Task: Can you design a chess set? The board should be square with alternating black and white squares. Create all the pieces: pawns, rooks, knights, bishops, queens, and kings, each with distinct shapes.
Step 4770:
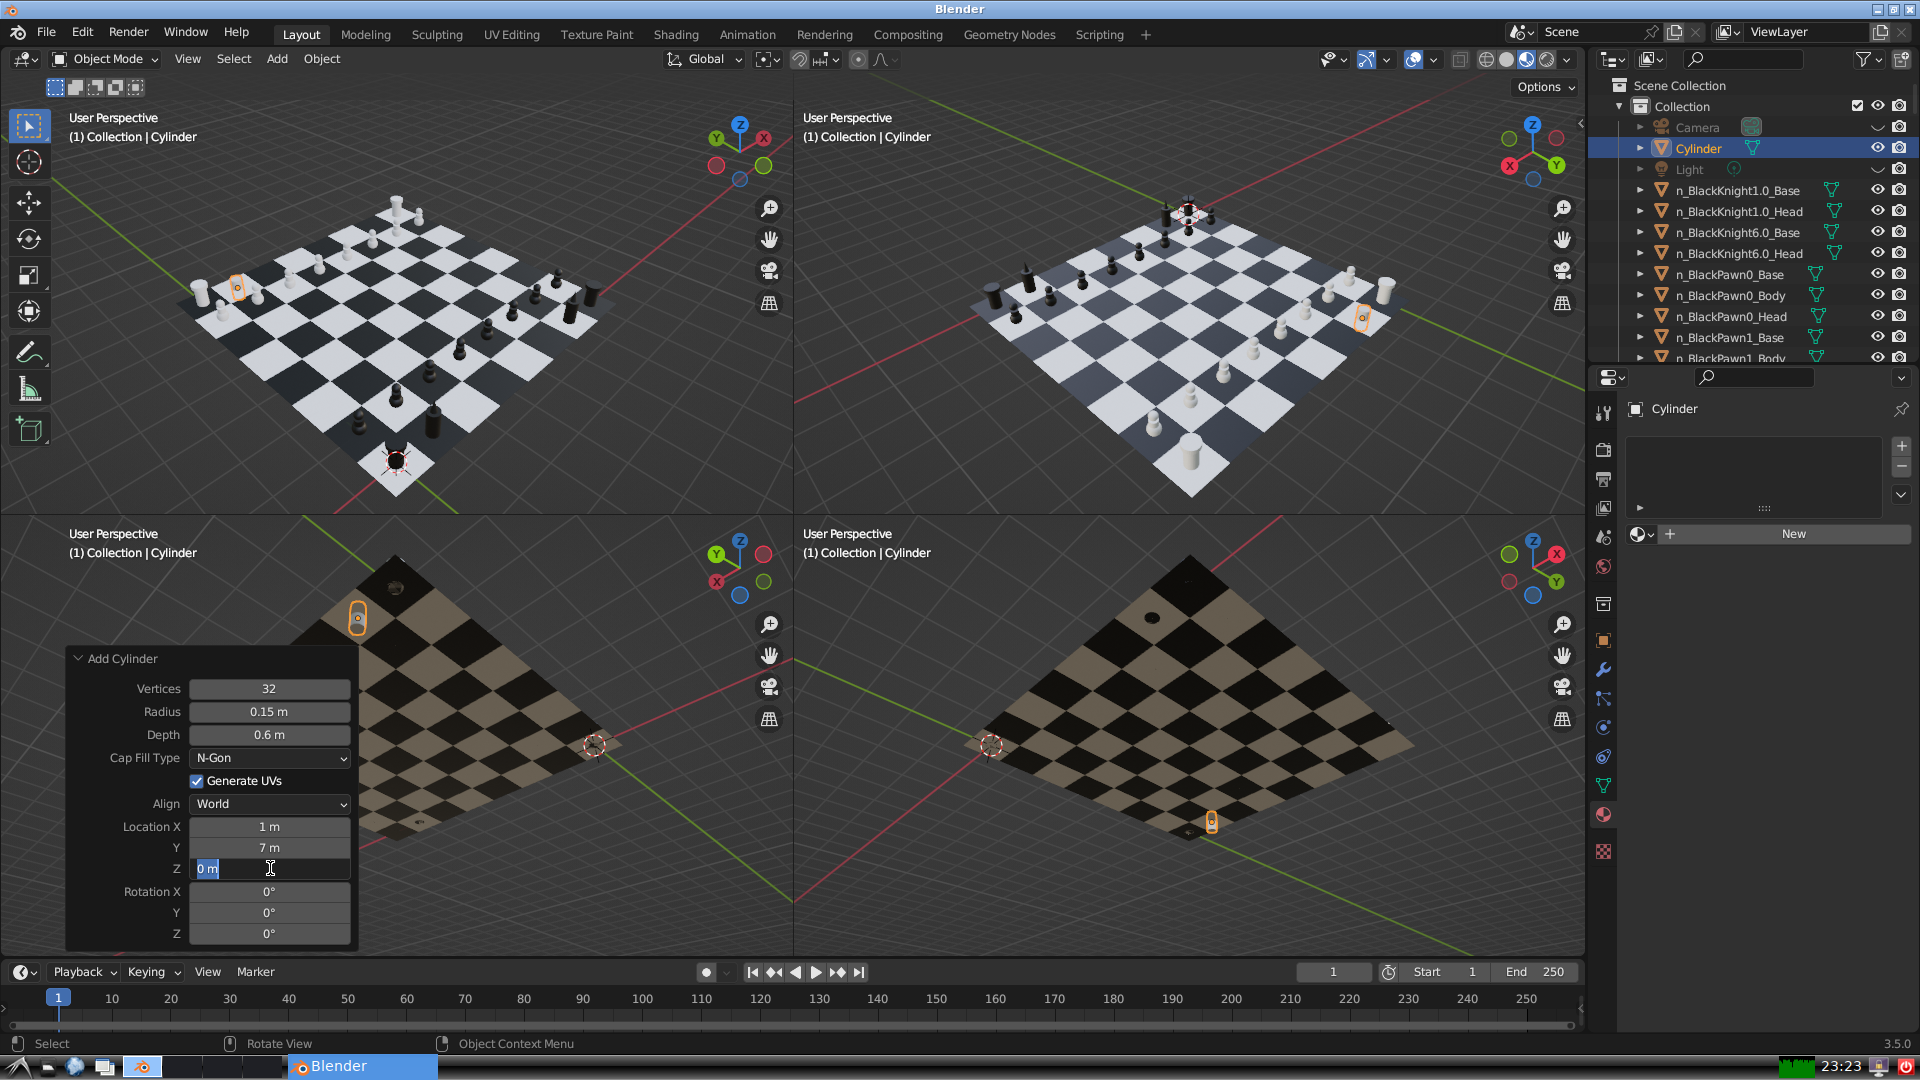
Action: input_text: 0.3